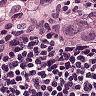
Metastatic tissue present: yes